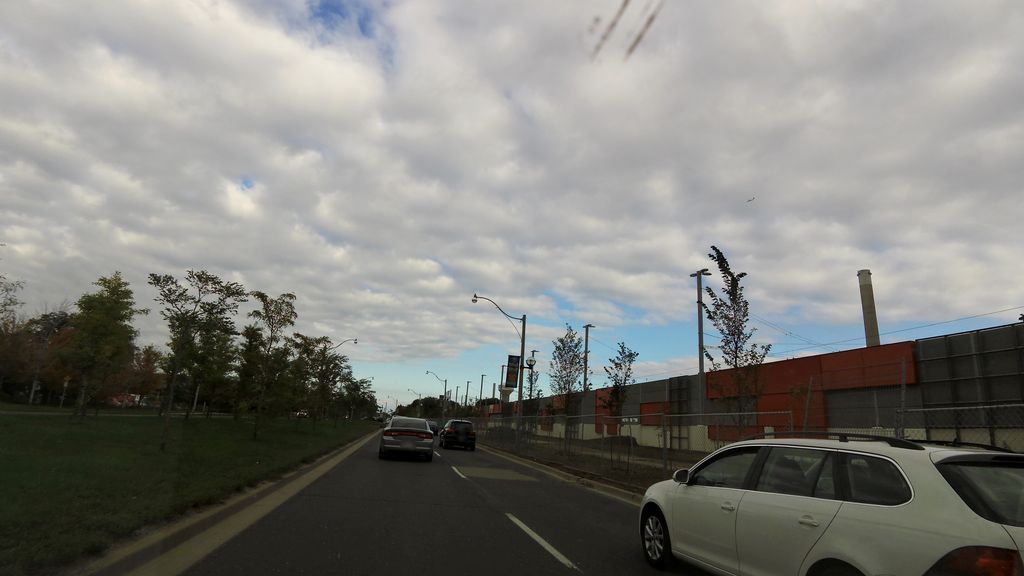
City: toronto